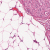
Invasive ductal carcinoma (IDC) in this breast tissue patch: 1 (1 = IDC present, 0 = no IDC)